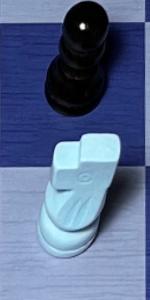
Label: Knight_White